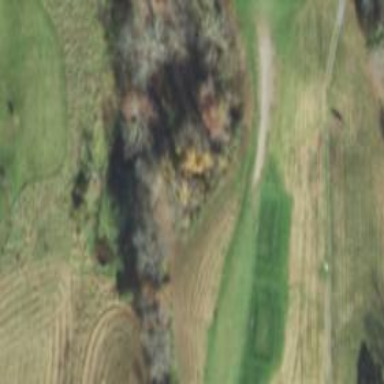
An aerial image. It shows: Rough grassy area used for golf.